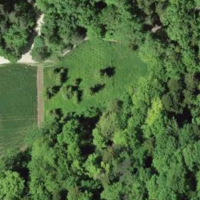
EUNIS habitat code: 41
Species observed at this site:
Podarcis muralis